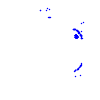
Particle: pion